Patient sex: M
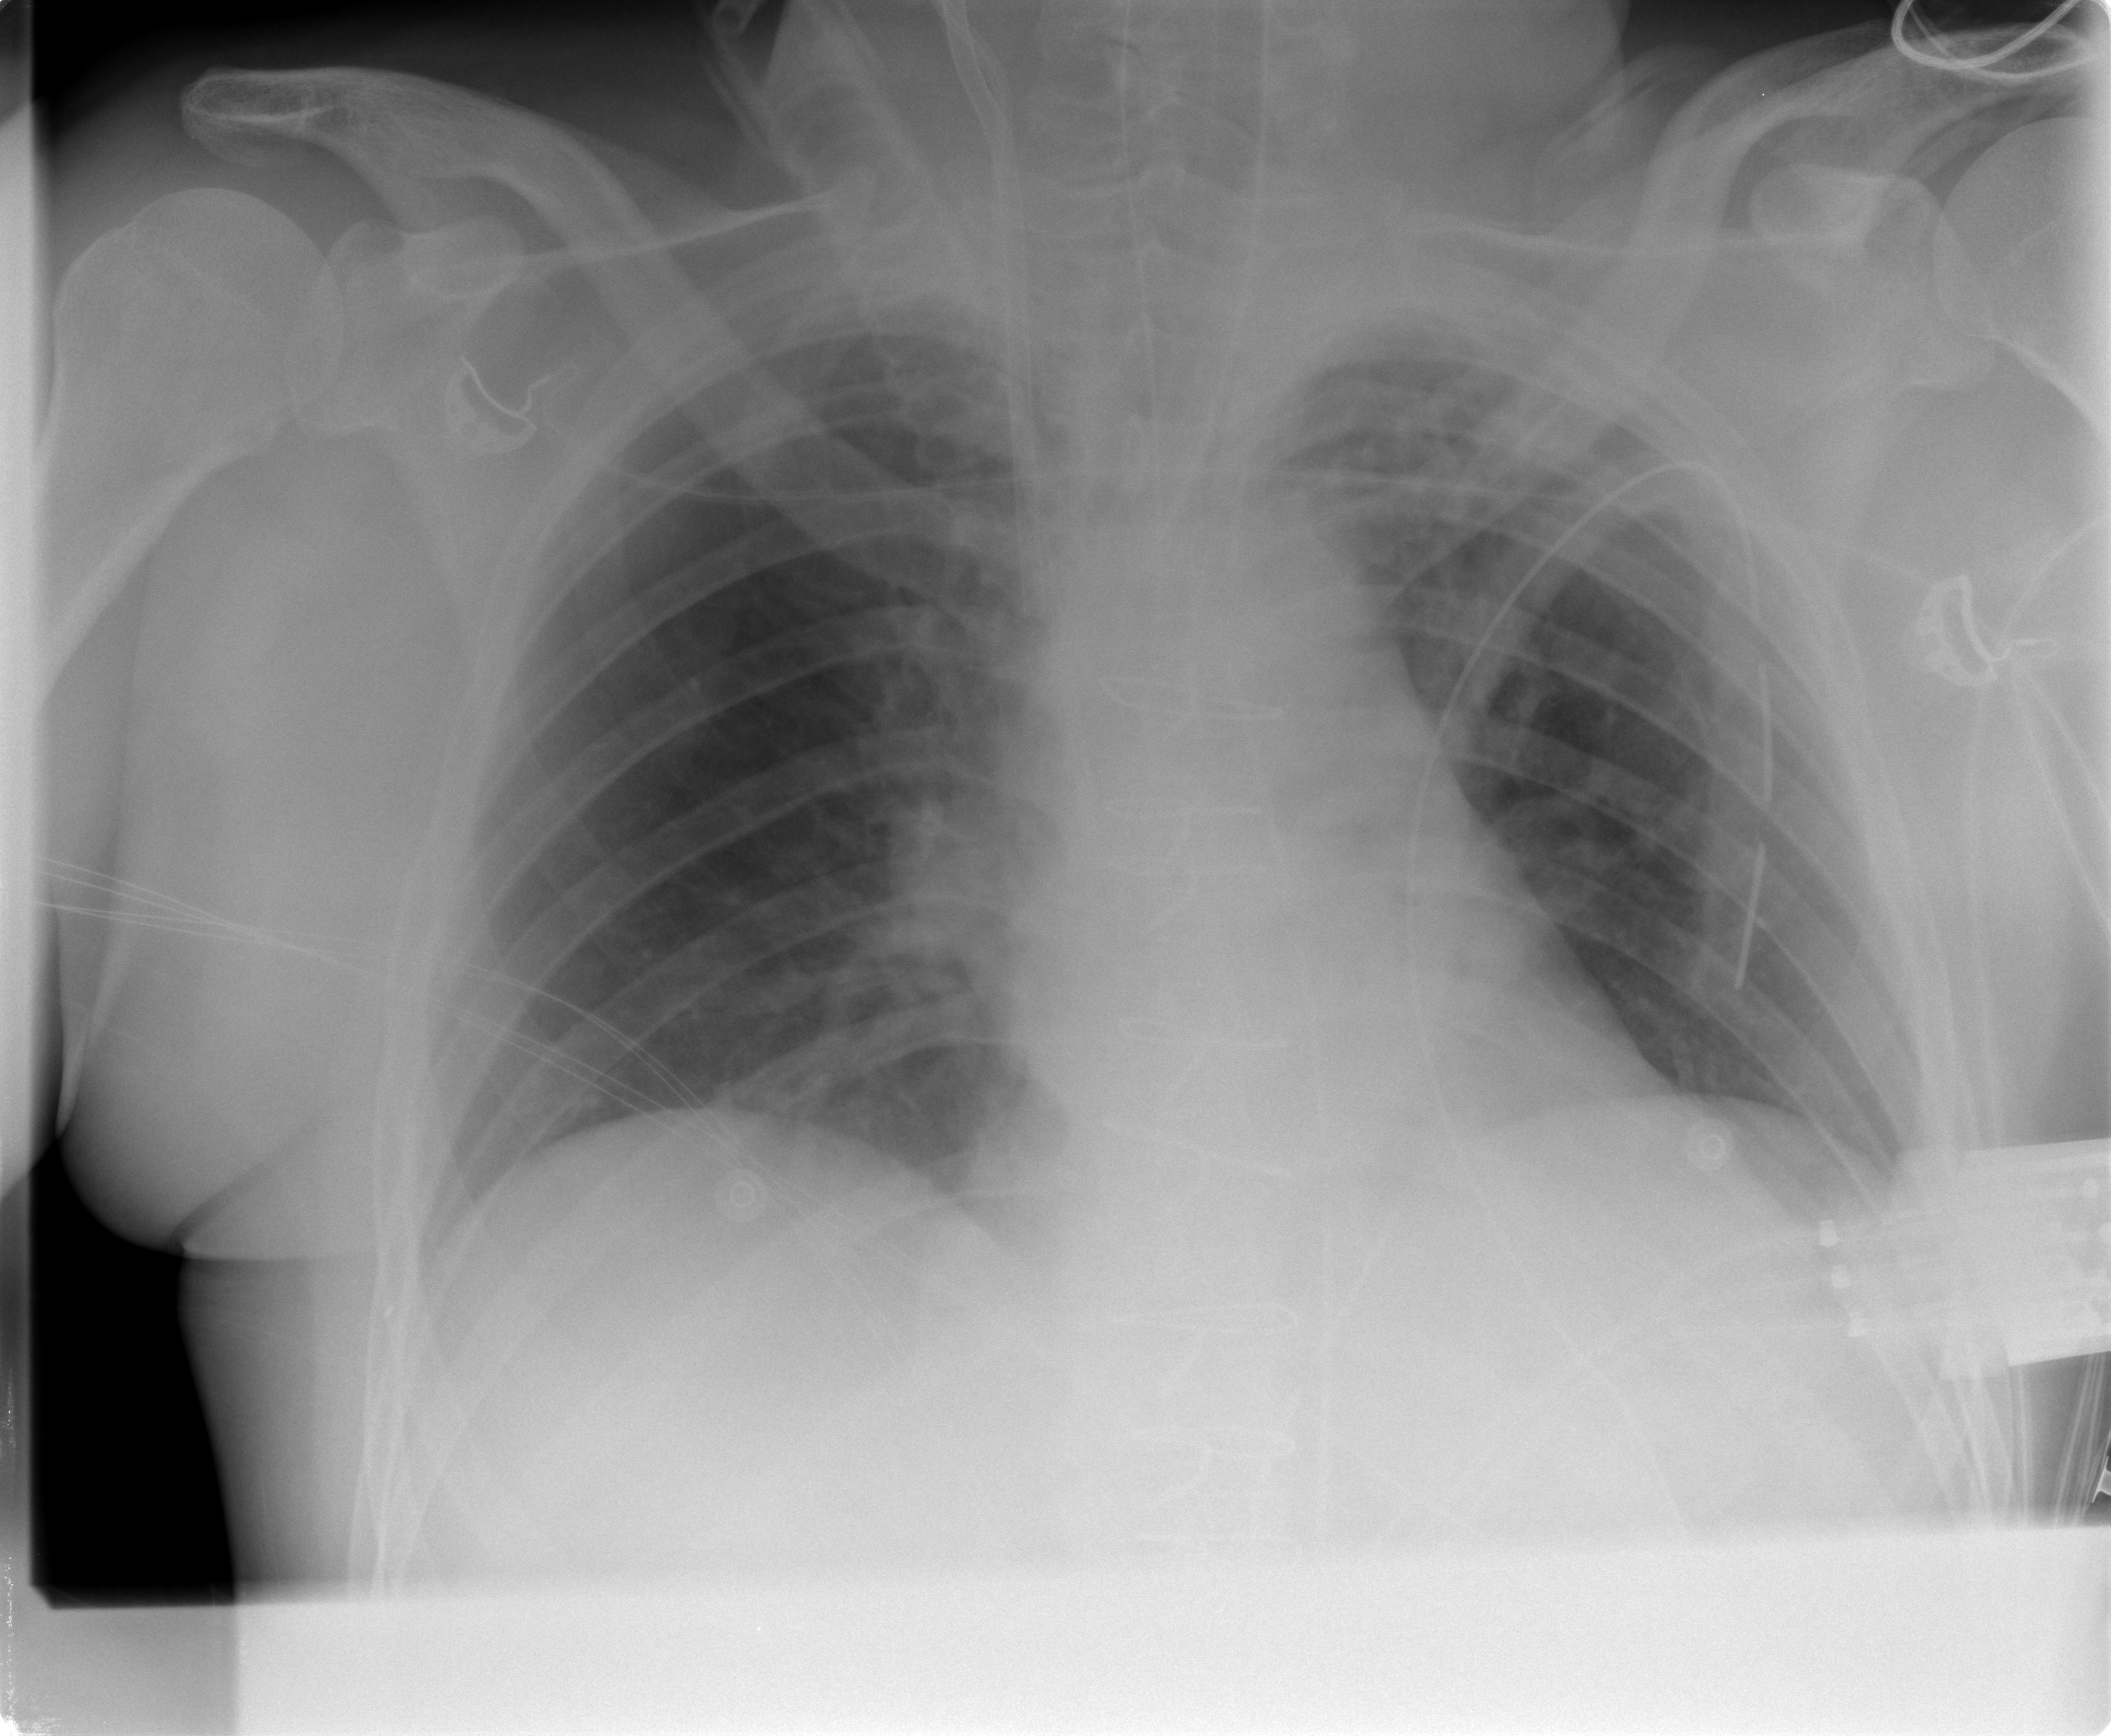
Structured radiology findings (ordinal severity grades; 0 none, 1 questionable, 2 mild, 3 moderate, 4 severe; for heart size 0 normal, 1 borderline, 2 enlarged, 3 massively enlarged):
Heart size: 1
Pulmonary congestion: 2
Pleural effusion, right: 0
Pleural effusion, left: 0
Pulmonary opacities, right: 0
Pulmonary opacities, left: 2
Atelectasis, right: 0
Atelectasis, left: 0